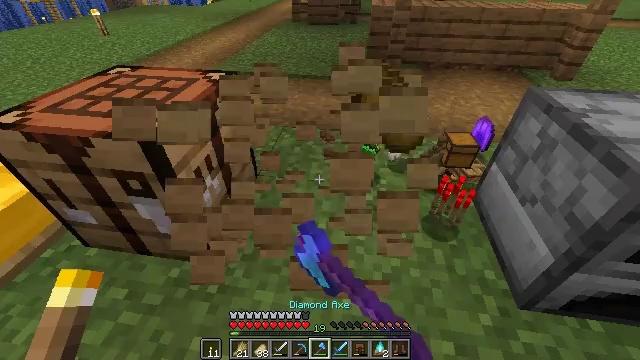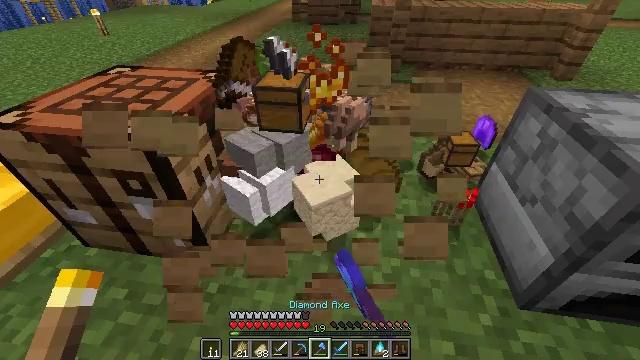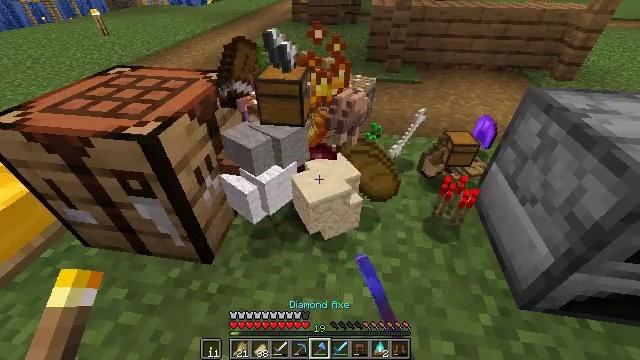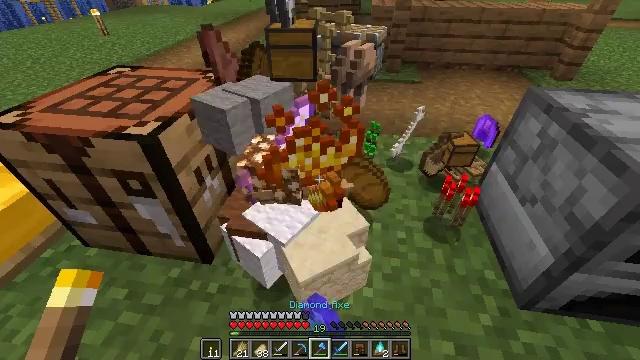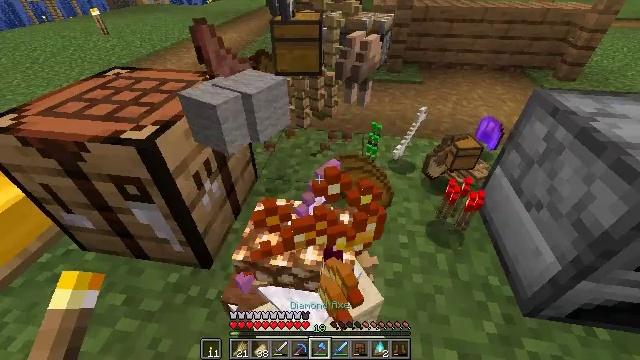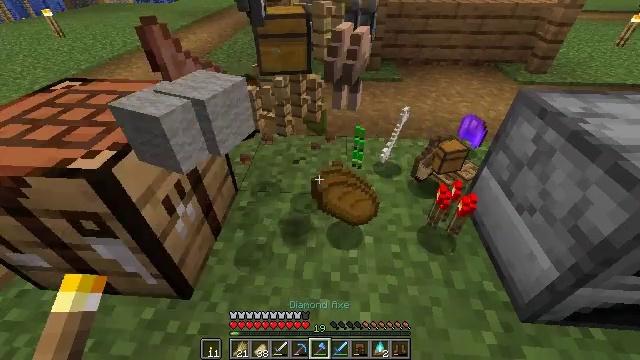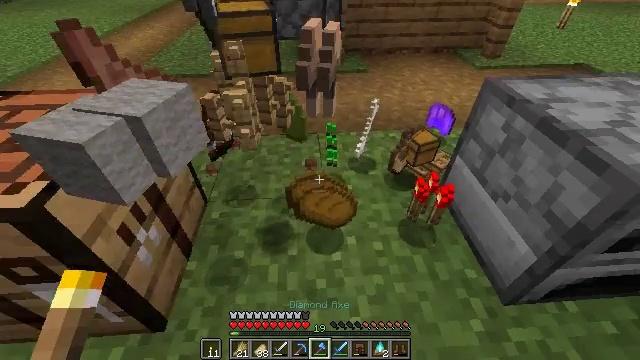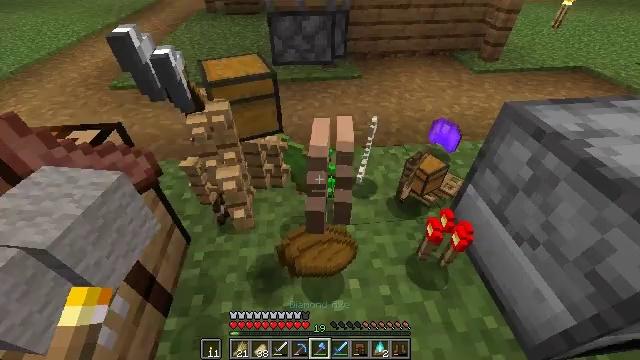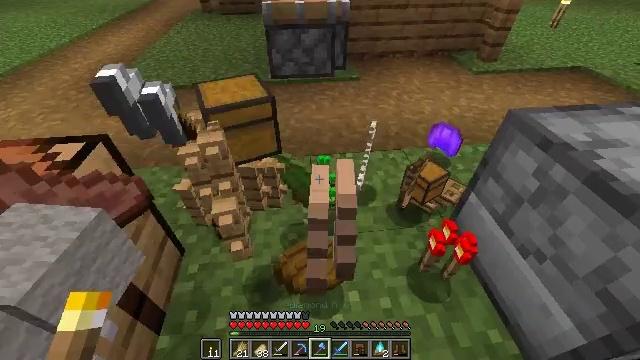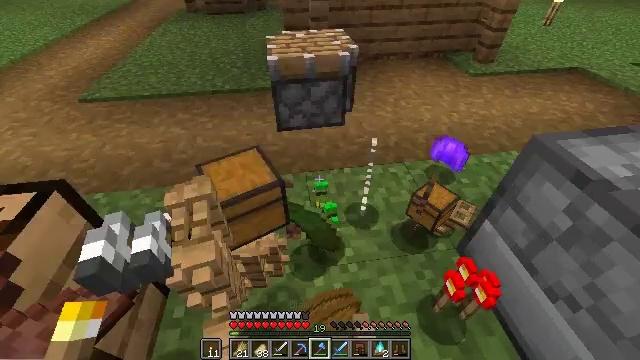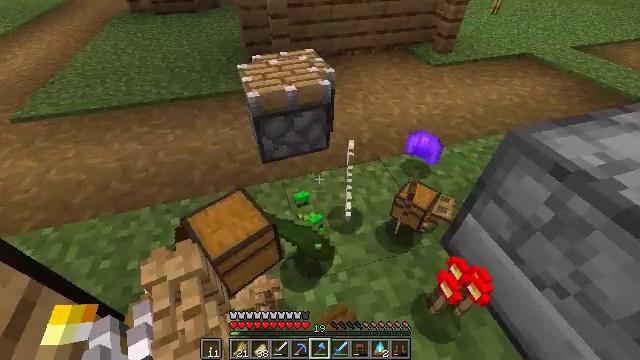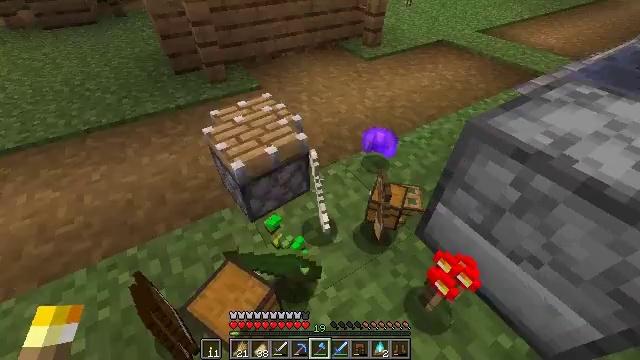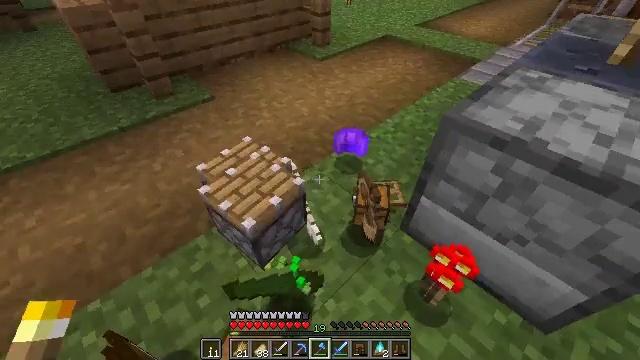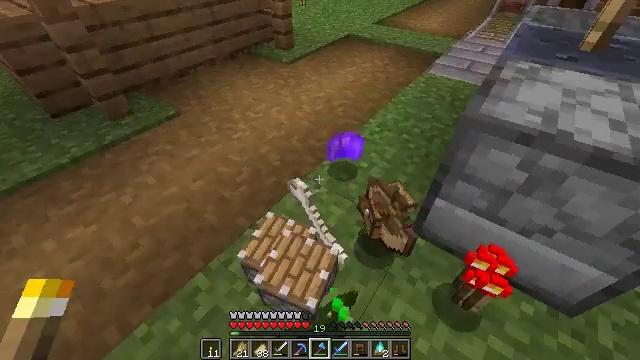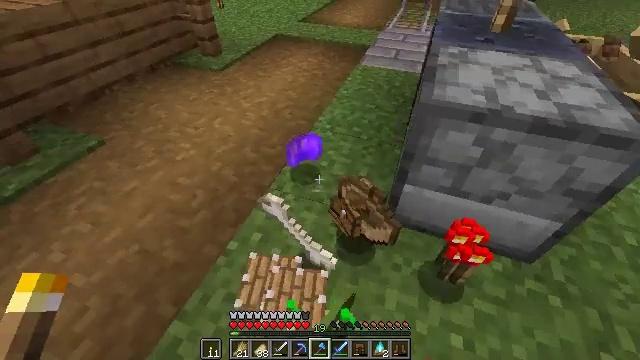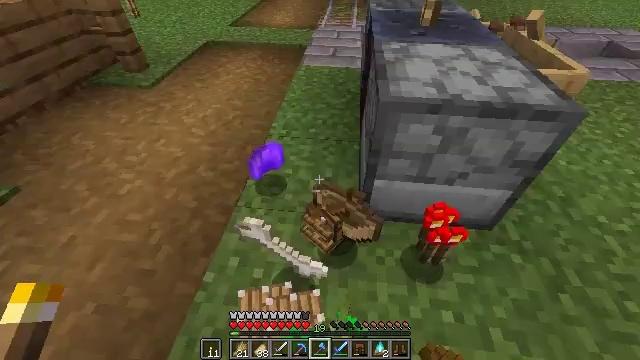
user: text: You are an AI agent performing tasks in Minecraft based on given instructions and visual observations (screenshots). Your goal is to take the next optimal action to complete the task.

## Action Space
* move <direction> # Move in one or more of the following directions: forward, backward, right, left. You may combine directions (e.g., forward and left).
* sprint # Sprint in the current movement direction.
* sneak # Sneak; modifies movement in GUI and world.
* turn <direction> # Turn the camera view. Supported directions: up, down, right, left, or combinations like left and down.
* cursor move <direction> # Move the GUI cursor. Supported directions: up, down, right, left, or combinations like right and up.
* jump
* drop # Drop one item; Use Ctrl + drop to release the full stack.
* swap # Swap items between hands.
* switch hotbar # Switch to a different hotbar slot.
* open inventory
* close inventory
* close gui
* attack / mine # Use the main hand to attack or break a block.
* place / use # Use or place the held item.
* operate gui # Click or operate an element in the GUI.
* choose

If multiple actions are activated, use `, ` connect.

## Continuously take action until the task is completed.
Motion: motion action
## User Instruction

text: Drop a golden sword.
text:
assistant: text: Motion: attack / mine
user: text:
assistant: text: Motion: attack / mine
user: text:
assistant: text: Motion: attack / mine
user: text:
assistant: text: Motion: move forward, attack / mine
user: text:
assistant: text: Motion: move forward, turn right, attack / mine
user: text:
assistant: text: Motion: move forward, turn right and down
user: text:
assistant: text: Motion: move forward, turn right
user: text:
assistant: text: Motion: move forward
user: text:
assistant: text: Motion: move forward and move left, turn right
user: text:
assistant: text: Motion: move forward and move left, turn right
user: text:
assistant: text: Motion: move forward and move left, turn right
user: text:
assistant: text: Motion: move forward and move left, turn right
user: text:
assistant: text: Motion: move forward and move left, turn right
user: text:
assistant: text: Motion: move forward and move left, turn right
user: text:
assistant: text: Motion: move forward and move left, turn right
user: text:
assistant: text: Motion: move forward and move left, turn right
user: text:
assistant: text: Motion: move forward and move left, turn right
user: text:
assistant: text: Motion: move forward and move left, turn right
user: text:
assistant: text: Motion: turn right
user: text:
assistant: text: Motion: turn right
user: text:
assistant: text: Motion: turn right and up
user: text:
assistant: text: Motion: no_op
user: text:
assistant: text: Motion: turn right
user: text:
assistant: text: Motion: turn right
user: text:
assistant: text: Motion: move forward and move left, turn right
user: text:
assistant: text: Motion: move forward and move left, turn right
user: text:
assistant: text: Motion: move forward and move left, turn right
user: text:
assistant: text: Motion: move left, turn right
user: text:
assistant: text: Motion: turn right
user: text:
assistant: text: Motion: turn right